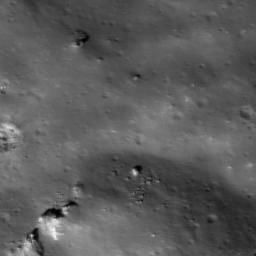
Host type: background_regolith
Lunar coordinates: latitude nan, longitude nan